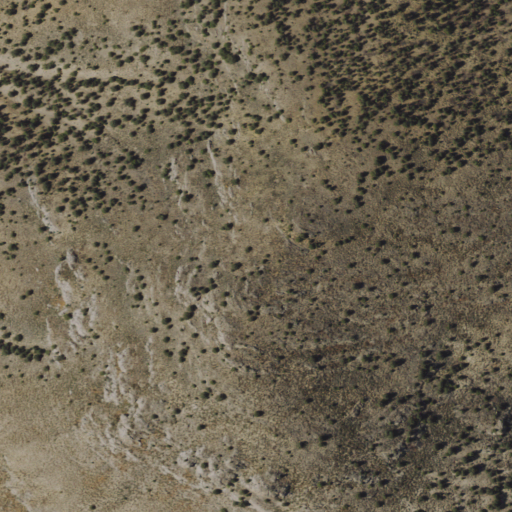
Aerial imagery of mountain in Nevada named Signal Peak containing shrub and evergreen forest